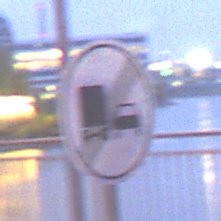
Verkehrszeichen: EndeUeberholverbotKraftfahrzeuge
Umgebung: Outdoor, Urban
Tageszeit: Night
Wetter: PartlyCloudy
Licht: Artificial
Jahreszeit: NotSpecified
Kontrast: HighContrast